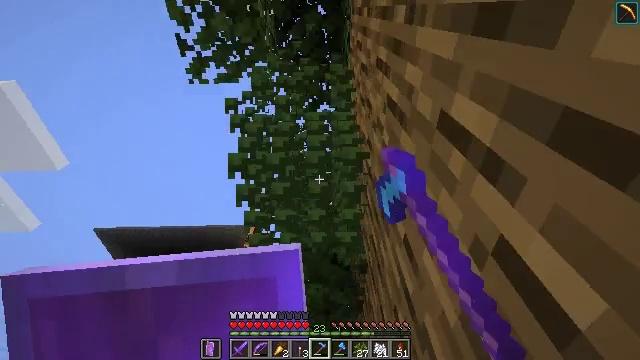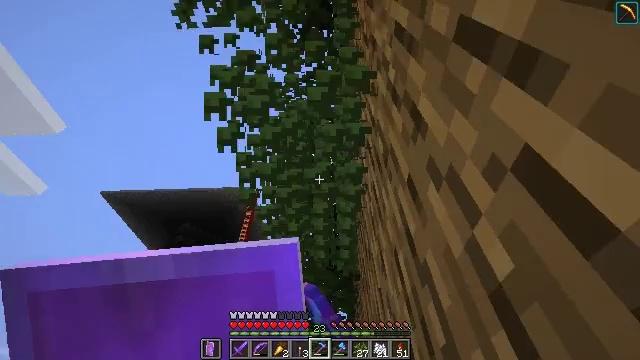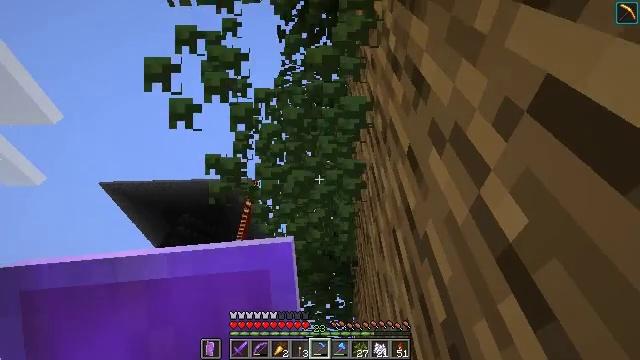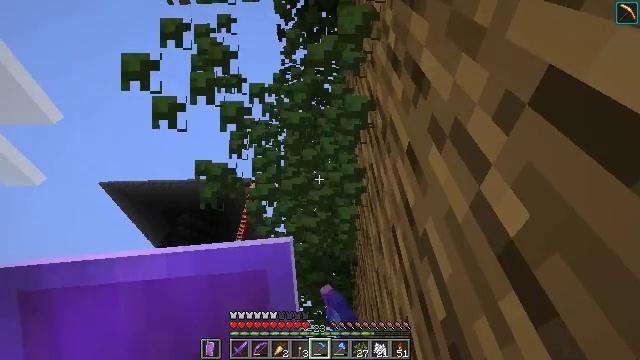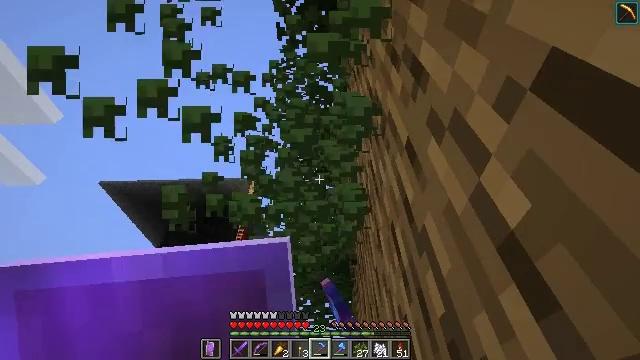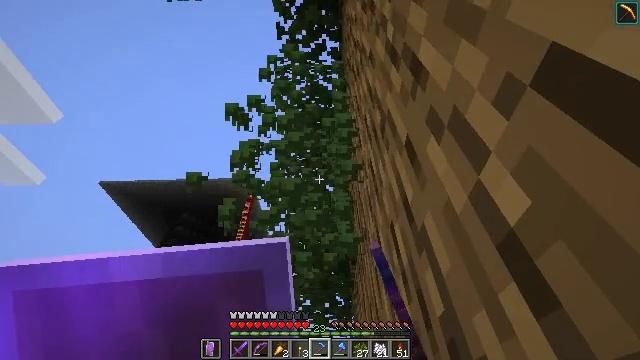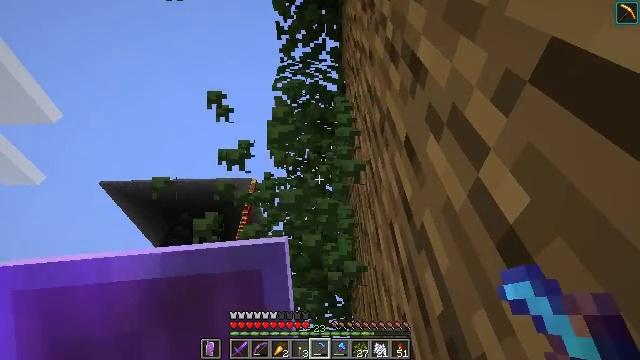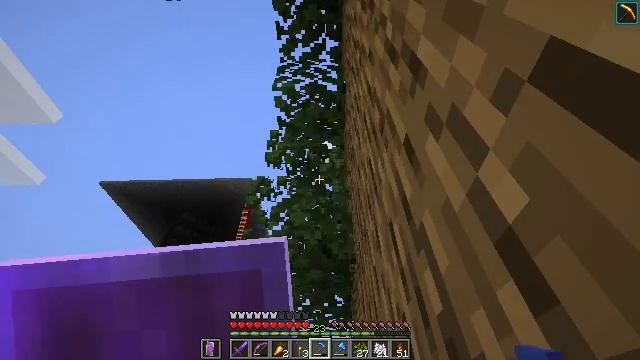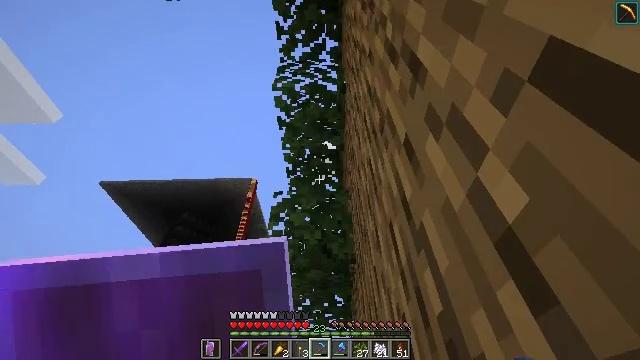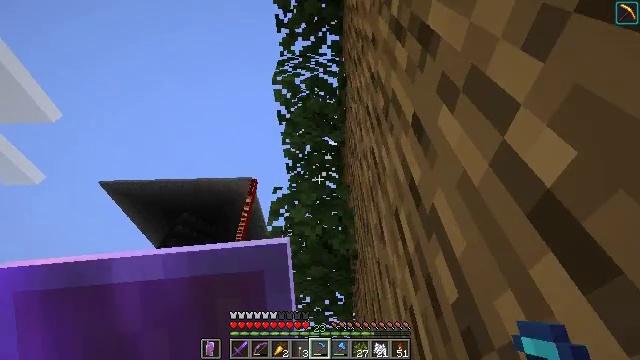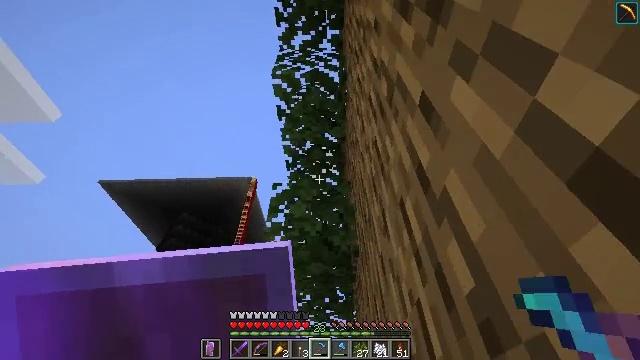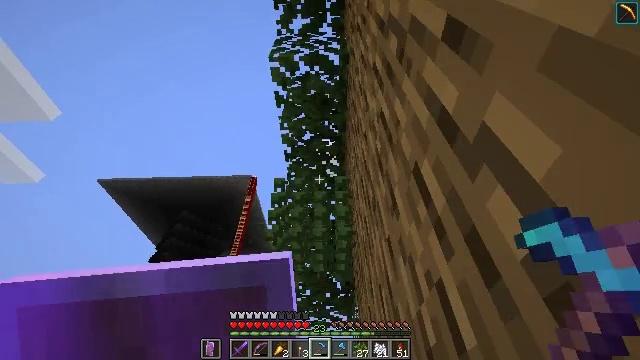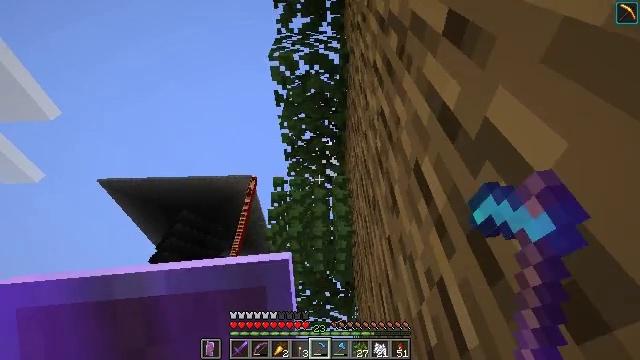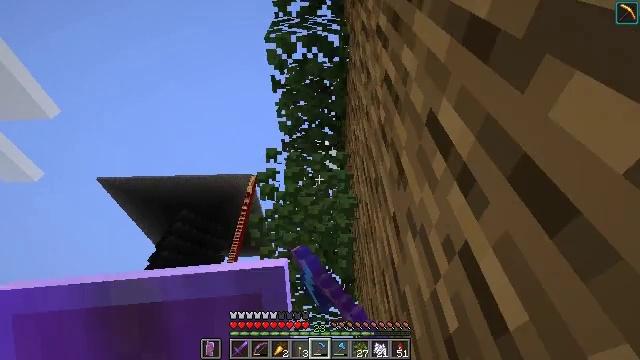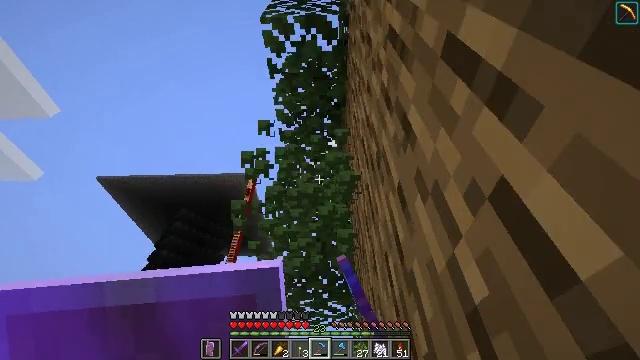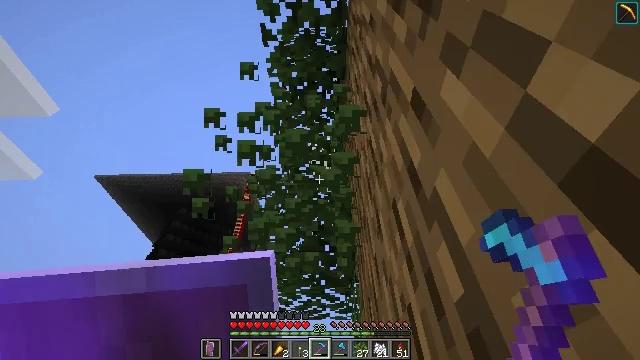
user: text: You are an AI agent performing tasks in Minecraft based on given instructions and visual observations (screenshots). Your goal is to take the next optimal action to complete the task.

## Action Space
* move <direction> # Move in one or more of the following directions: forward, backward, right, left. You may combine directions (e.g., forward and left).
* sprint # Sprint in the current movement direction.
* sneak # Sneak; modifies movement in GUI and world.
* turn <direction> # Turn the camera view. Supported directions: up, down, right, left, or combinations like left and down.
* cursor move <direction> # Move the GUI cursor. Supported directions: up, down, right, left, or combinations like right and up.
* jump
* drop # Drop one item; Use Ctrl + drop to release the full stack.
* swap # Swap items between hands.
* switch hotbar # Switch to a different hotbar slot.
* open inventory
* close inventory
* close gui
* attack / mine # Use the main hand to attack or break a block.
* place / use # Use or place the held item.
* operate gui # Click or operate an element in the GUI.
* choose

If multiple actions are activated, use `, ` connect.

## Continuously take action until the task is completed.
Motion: motion action
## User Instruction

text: Trim the tree by mining oak leaves.
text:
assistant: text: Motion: turn down, attack / mine
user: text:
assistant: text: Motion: turn down, attack / mine
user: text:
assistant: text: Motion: attack / mine
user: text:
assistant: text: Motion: attack / mine
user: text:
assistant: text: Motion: attack / mine
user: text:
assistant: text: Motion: attack / mine
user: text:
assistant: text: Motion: attack / mine
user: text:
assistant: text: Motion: attack / mine
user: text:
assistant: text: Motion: move forward, attack / mine
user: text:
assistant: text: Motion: move forward, attack / mine
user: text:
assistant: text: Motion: move forward, attack / mine
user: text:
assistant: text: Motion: move forward, attack / mine
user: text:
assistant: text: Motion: move forward, attack / mine
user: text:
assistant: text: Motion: move forward, attack / mine
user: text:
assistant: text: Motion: move forward, attack / mine
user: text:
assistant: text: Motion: move forward, attack / mine
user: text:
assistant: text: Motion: move forward, attack / mine
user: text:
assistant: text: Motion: move forward, attack / mine
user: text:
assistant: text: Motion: move forward, attack / mine
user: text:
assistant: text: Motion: move forward, attack / mine
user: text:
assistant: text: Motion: attack / mine
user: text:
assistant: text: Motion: attack / mine
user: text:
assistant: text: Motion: attack / mine
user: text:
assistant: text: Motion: attack / mine
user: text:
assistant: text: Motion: attack / mine
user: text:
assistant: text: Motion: attack / mine
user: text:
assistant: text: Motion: attack / mine
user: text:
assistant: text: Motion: attack / mine
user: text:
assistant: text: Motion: attack / mine
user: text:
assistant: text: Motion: attack / mine